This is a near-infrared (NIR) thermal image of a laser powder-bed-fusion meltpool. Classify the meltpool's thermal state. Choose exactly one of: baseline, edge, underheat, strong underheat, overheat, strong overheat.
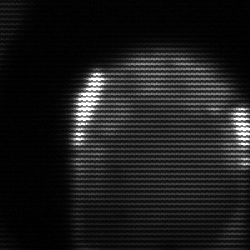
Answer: edge